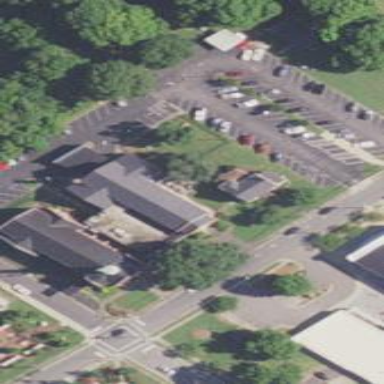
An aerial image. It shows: Beautiful church building.